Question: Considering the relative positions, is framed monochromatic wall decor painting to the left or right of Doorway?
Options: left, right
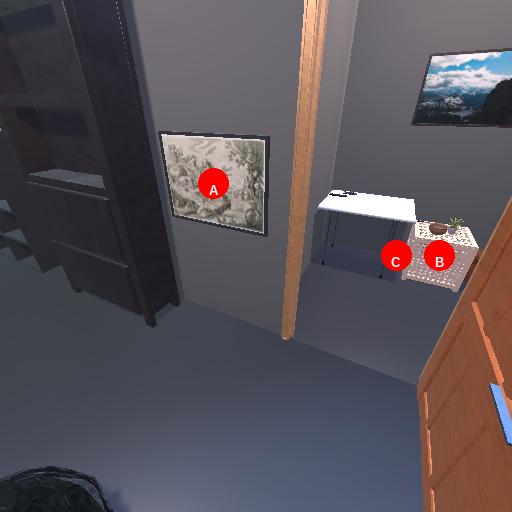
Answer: left